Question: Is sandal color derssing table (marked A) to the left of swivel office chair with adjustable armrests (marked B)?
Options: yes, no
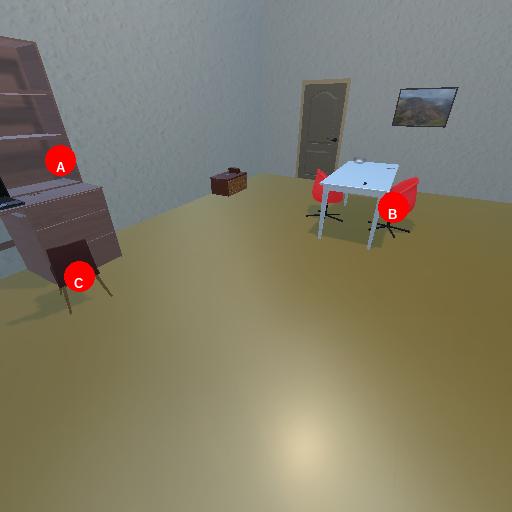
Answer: yes